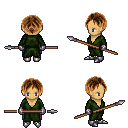
a pixel art fantasy rpg character, female body template, human, tanned skin, green robe, magenta pants, brown parted hairstyle, metal gloves, metal boots, spear, four views (front, back, left, right), 2x2 character sprite sheet, small pixel art, hard edges, no anti-aliasing